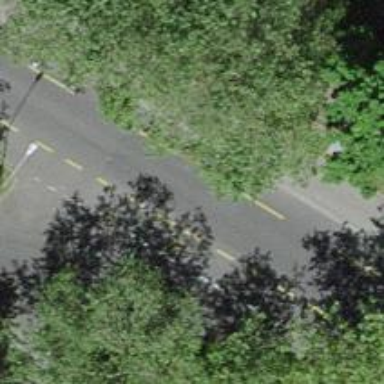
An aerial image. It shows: Primary road with asphalt surface and designated cycle lane.